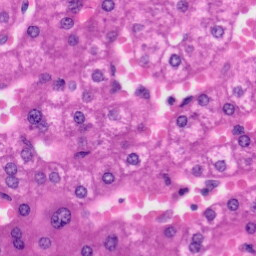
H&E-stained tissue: Liver